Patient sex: M
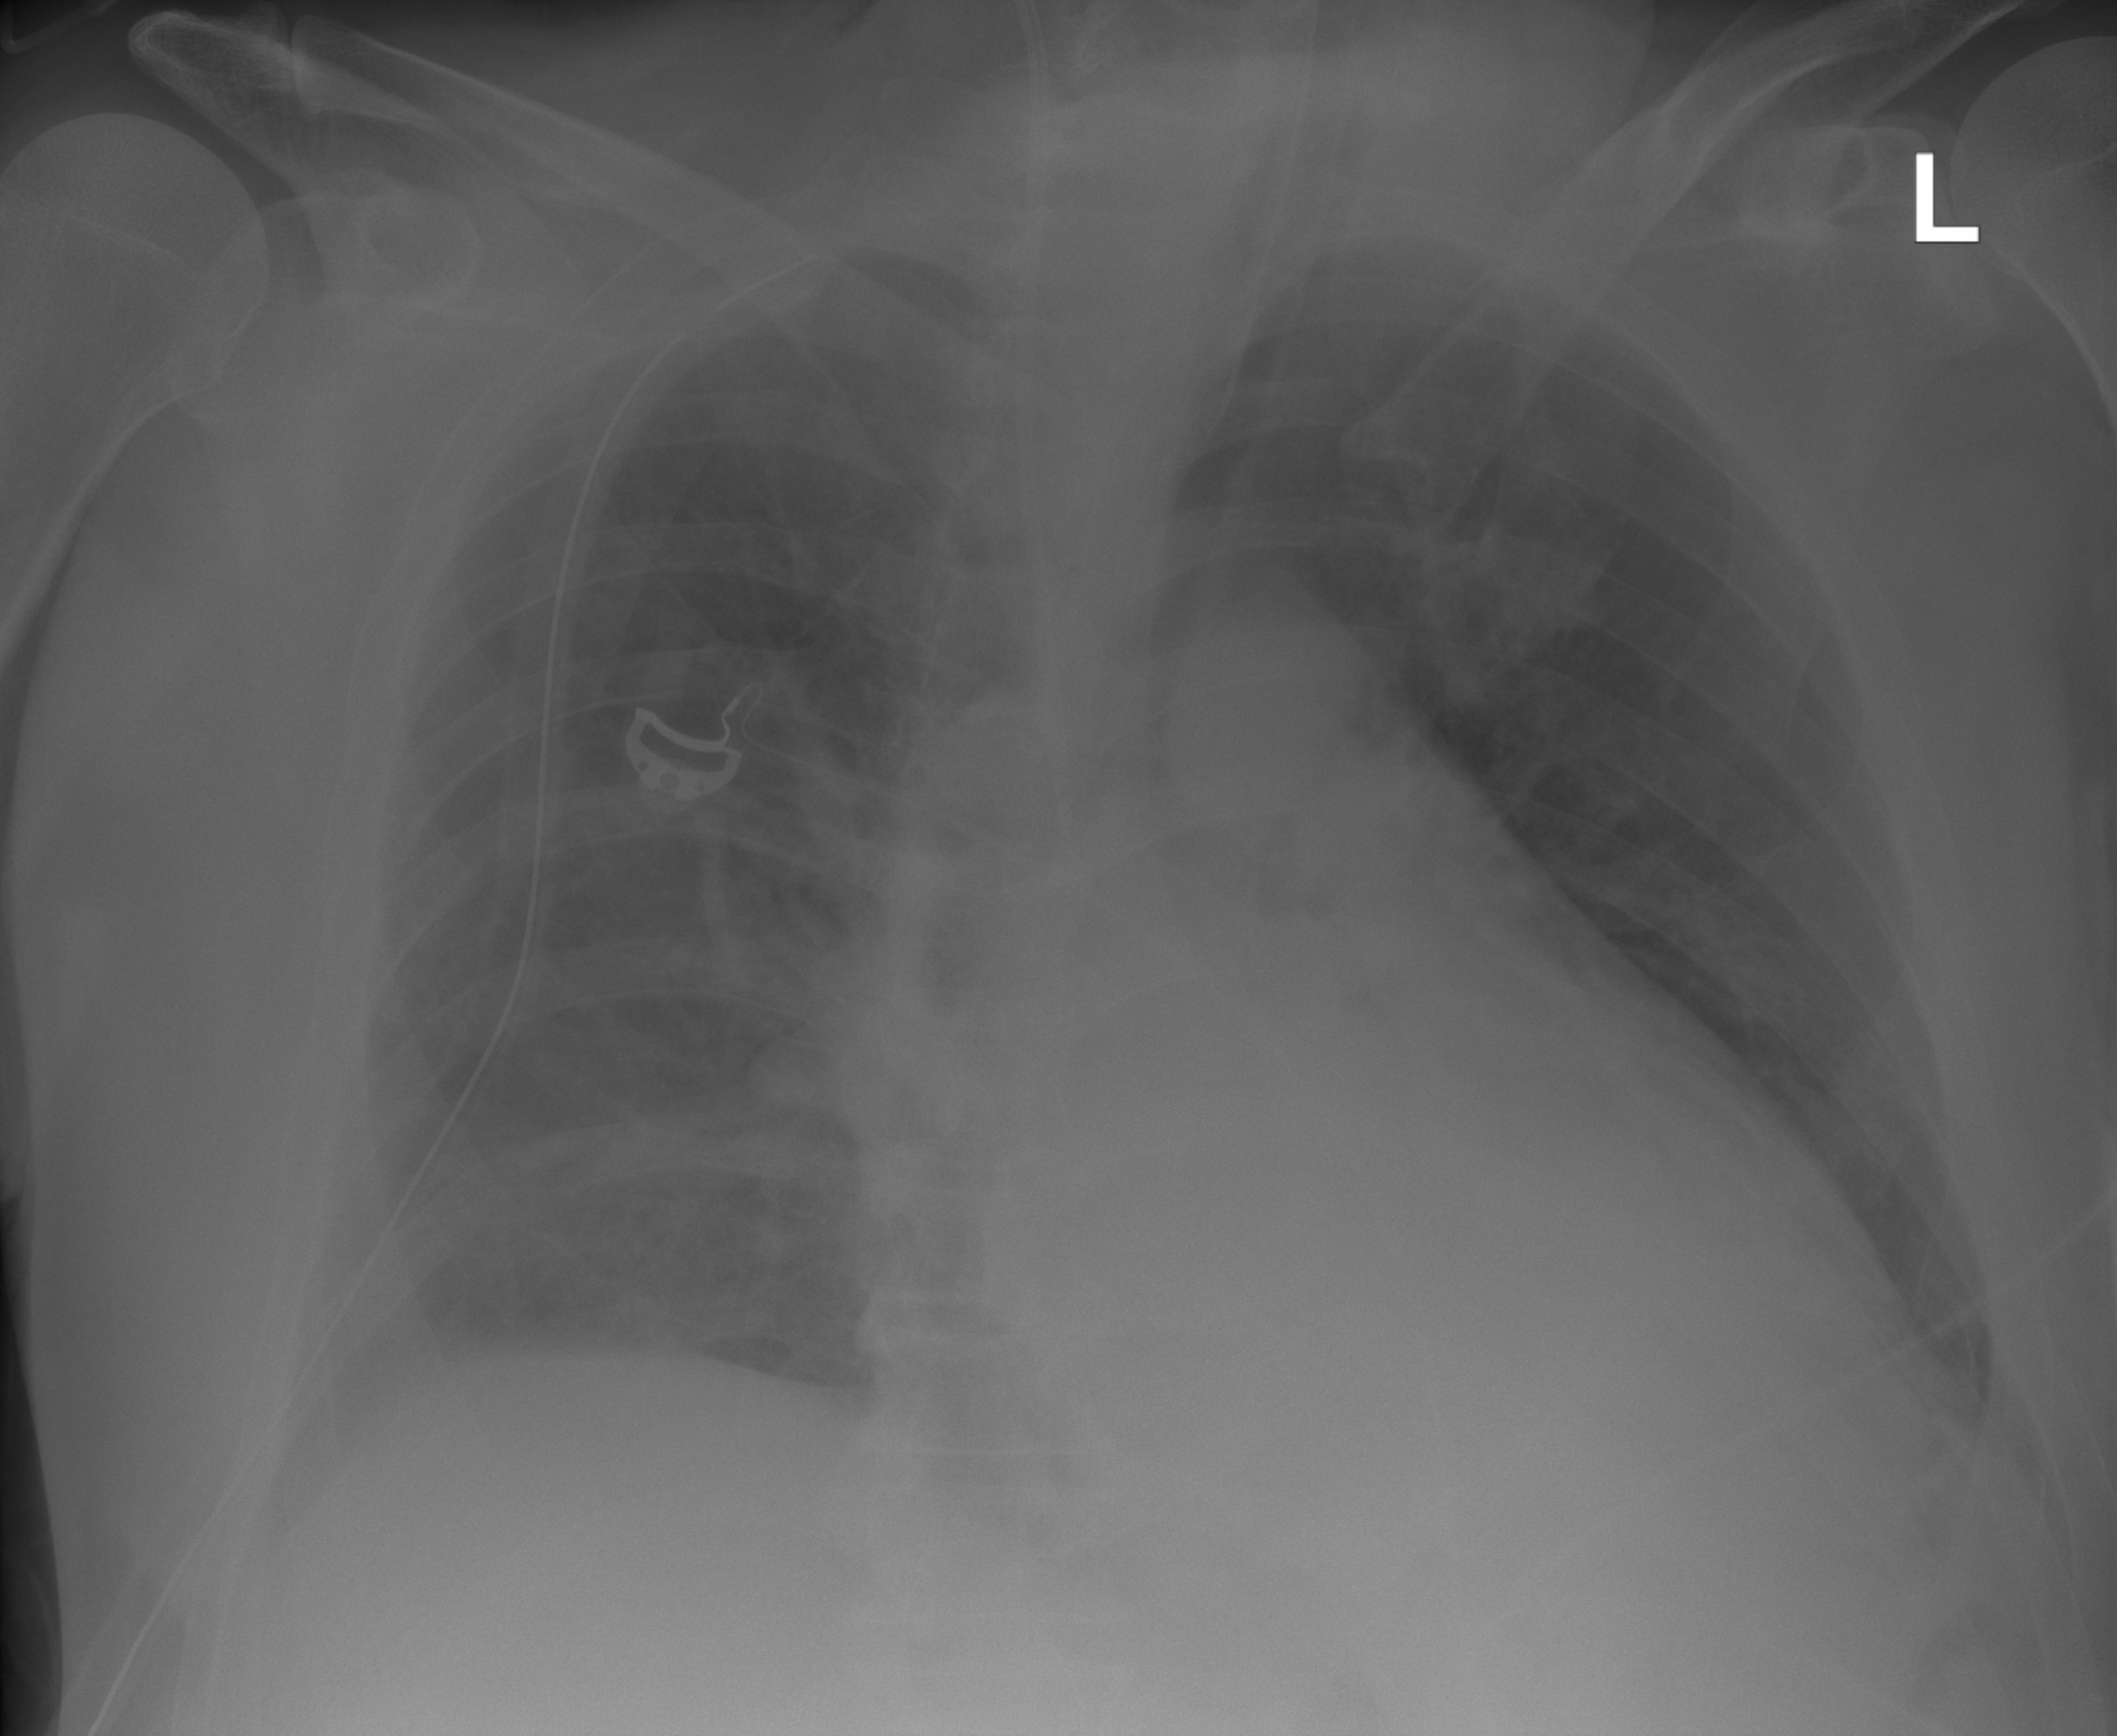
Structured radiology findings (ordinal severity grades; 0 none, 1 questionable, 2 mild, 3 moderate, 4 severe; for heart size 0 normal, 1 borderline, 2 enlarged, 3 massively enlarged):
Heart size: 2
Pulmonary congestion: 0
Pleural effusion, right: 1
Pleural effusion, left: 1
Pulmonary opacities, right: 0
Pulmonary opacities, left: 0
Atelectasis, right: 0
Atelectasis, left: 2